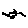
Label: cat